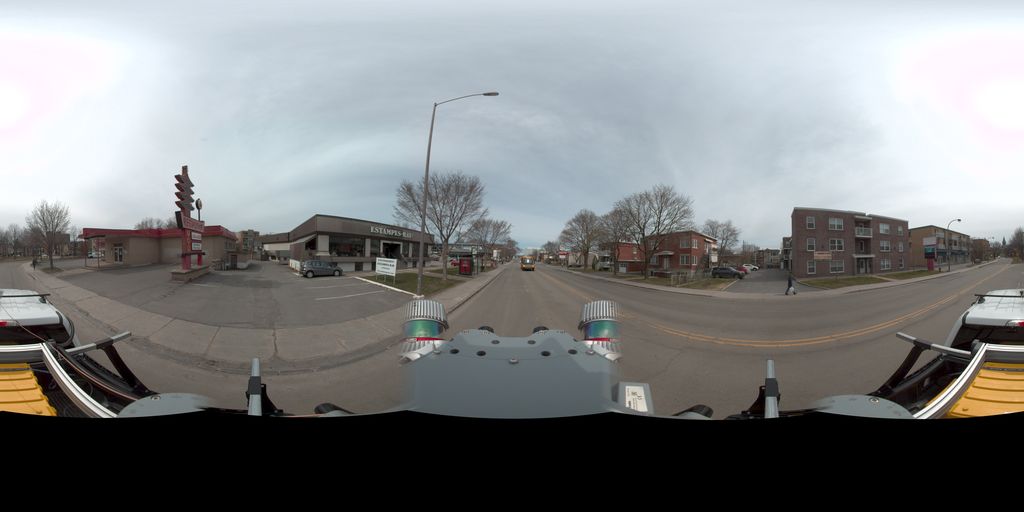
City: quebec_city